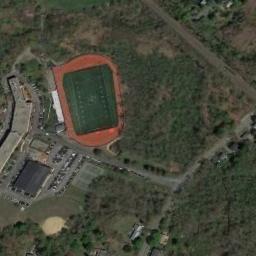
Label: ground_track_field